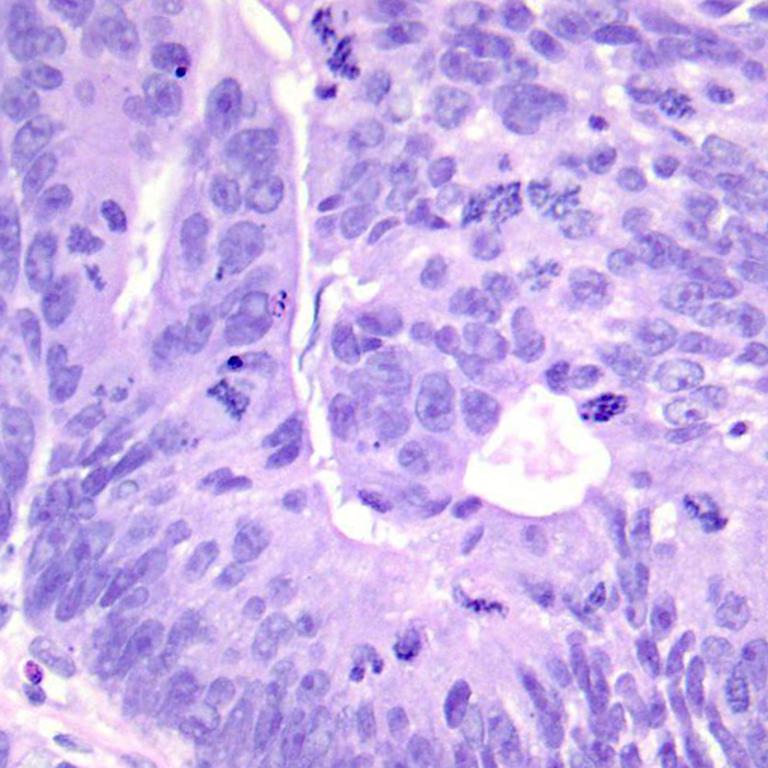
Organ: colon
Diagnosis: adenocarcinomas